Question:
I have these two mutiselects, I want to save all the items (India, Japan, Brazil, USA) of Included list to database without selecting. If I select mutiple it will work but I want to save whatever there in included list.
How can I achieve this?
Thanks in advance.
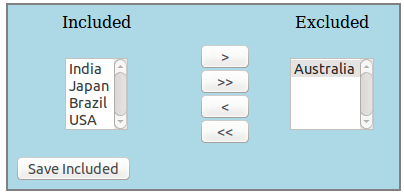
Answer: You can make "save Included" as simple button not submit button. Then using jquery you can select all items of this listbox on click event of "Save Included" button and submit the form too through same click event in jquery after selecting all options of listbox.
You can use the following jQuery code:
'''
$('#save_included_button').click(function () {
$('#included_carriers option').prop('selected', true);
$('#included_carriers_form').submit();
});
'''
Change the ids in code according to your html.
Thanks.